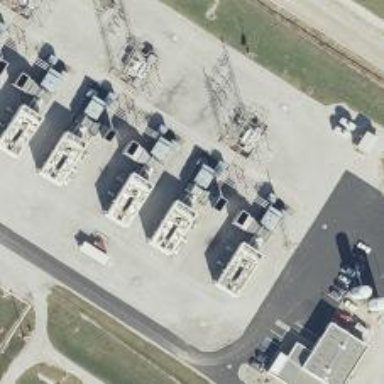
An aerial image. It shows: Gas turbine generator is in use.